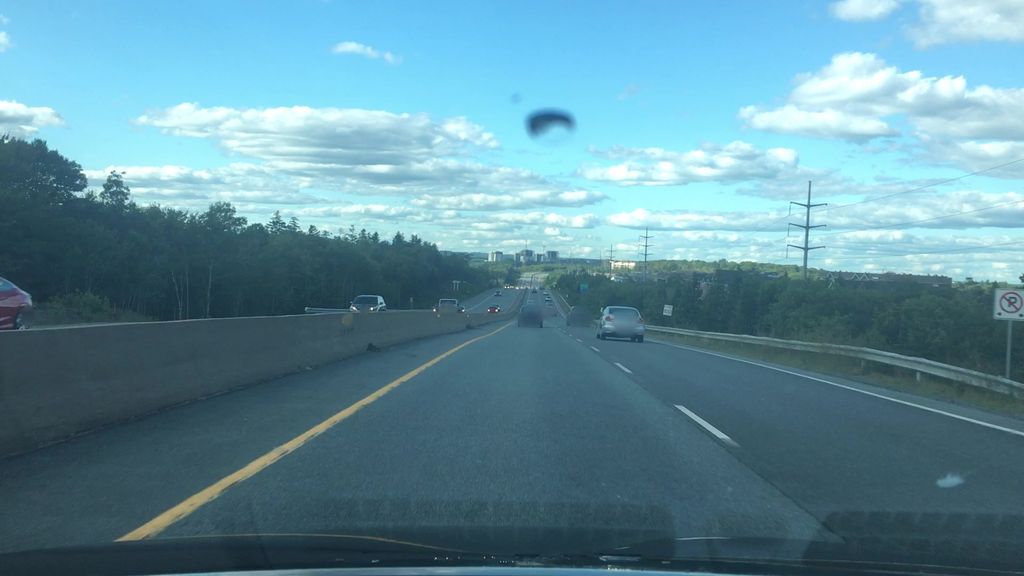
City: halifax